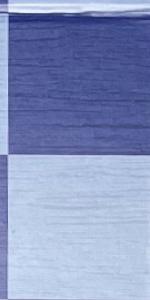
Label: Empty